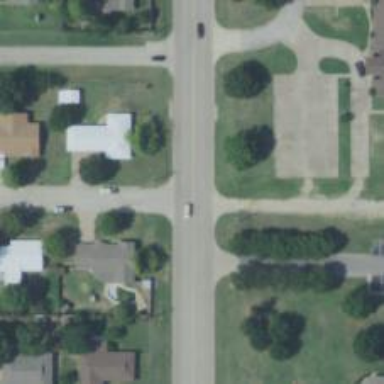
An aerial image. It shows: Residential road.